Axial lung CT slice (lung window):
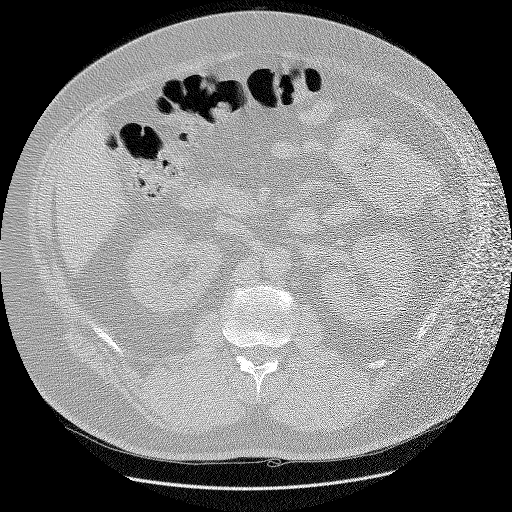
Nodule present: no